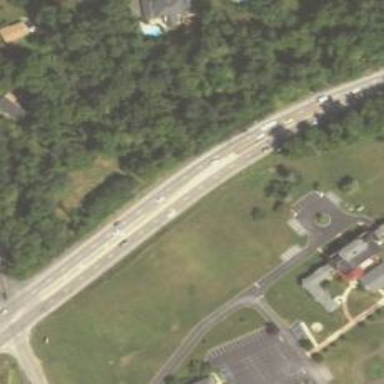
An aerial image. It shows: Trunk link highway.